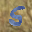
Label: 5